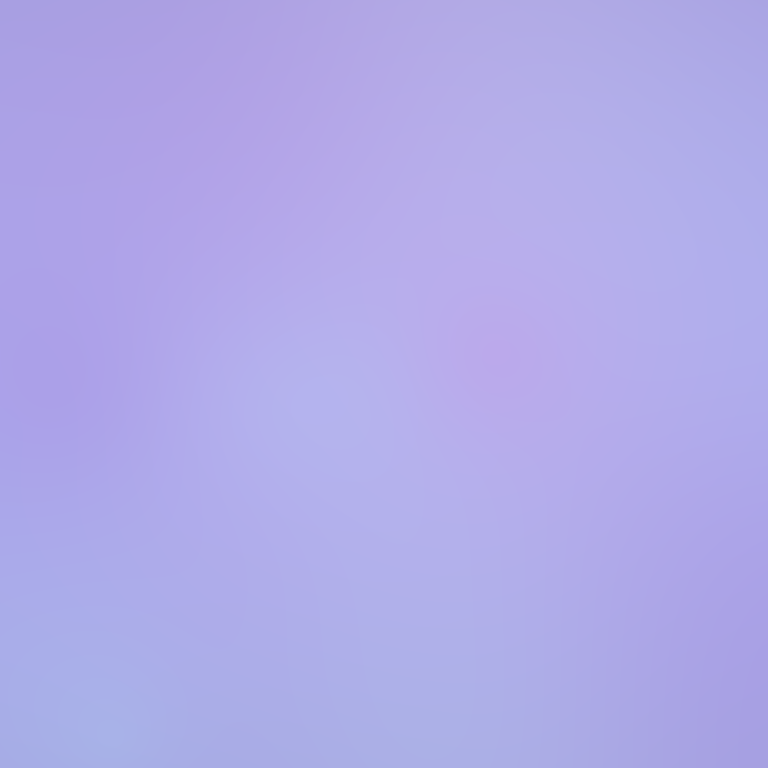
Abstract light effect, smooth gradient from soft lavender to light blue, serene atmosphere, diffuse glow, no room, no furniture, no objects.